Interaction volume radius: 5 \u00c5
Interaction volume height: 10 \u00c5
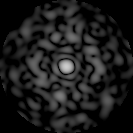
Disorder parameter: 0.8049